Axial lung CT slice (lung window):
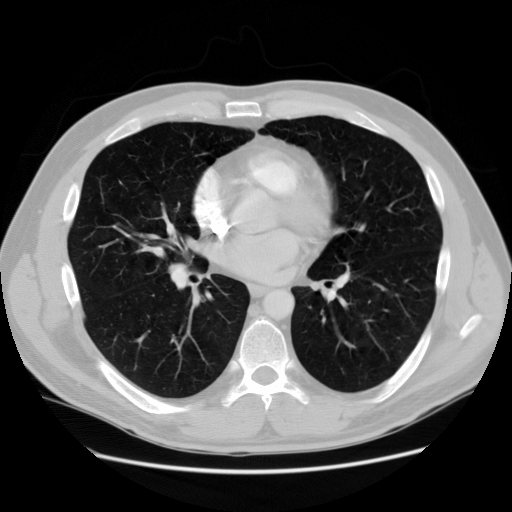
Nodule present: no